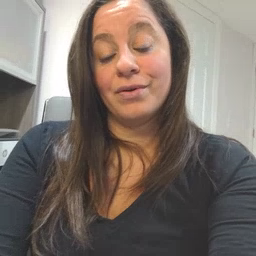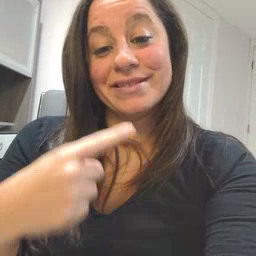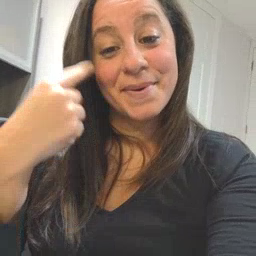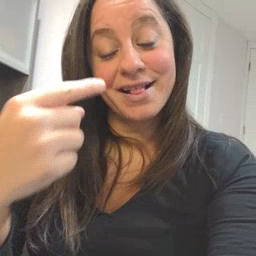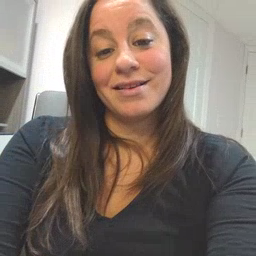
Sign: smile